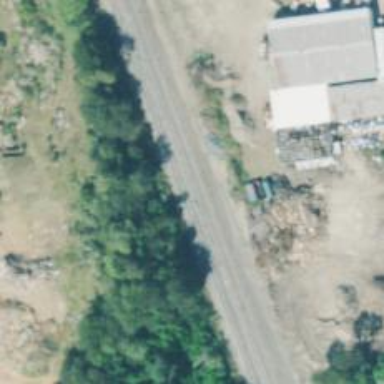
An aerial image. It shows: Site related to the railway.